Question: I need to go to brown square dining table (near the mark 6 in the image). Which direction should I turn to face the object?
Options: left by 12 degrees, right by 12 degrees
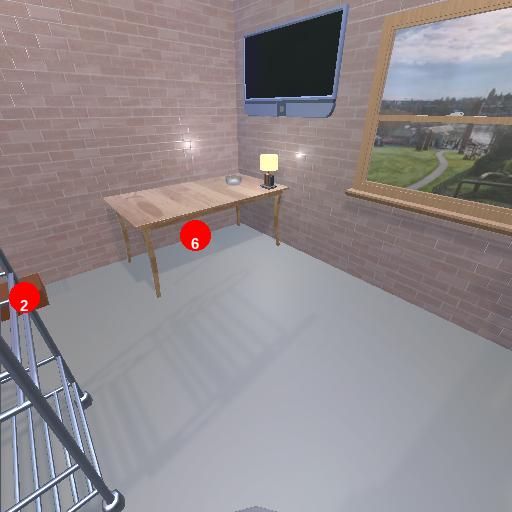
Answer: left by 12 degrees